Interaction volume radius: 5 \u00c5
Interaction volume height: 15 \u00c5
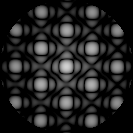
Disorder parameter: 0.005591